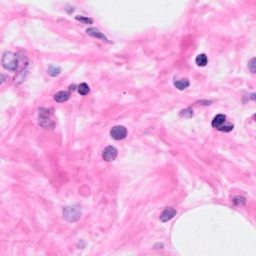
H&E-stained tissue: Breast